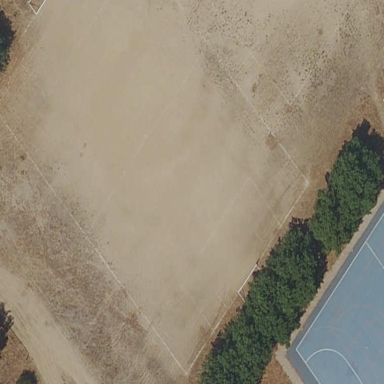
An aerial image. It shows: Soccer pitch designated for leisure and sports activities.